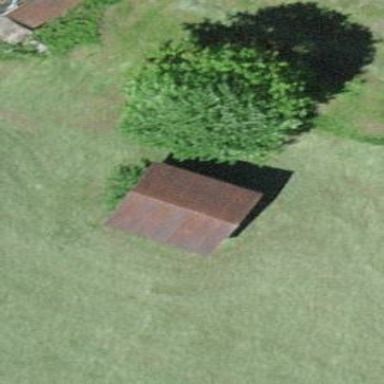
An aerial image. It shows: Rural barn.